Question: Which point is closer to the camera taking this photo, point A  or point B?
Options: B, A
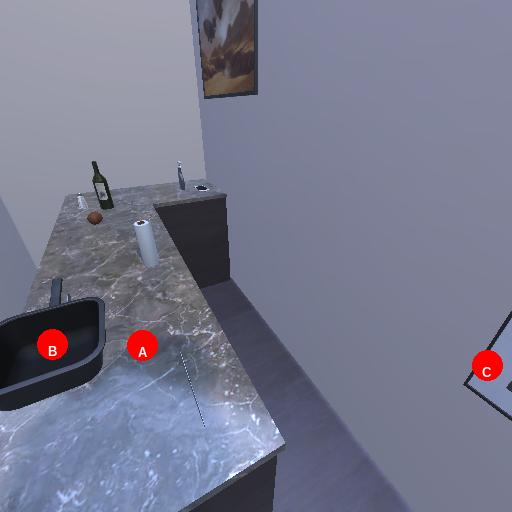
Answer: B